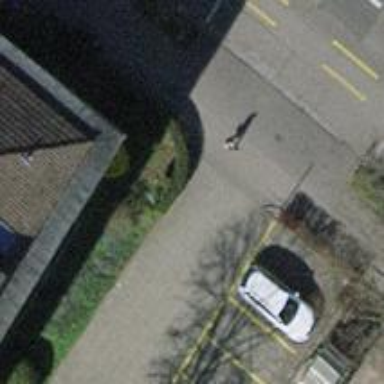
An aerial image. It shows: Service road with surface made of paving stones.